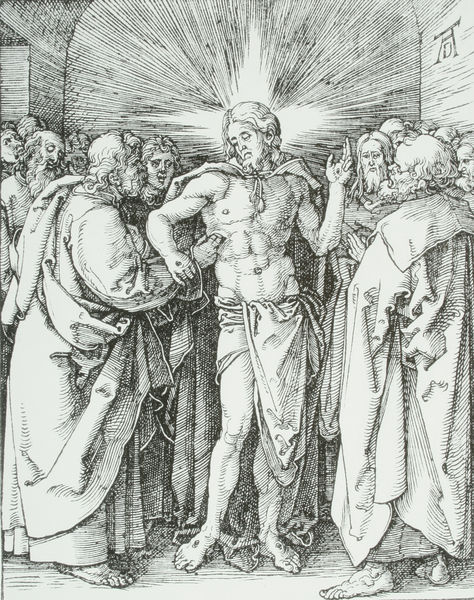
Titel: Kleine Passion - Der ungläubige Thomas
Künstler: Albrecht Dürer
Standort: viele Standorte
Institution: Seriendruck
Schlagwörter: akt, blau, dunkel, fuß, gott, gruppe, hand, kopf, mann, nackt, schatten, umhang, weiß, wunde, menschen, frisur, grau, haar, hell, kleider, köpfe, licht, mund, männer, nase, raum, schwarz, stirn, szene, zeichnung, zimmer, schal, tuch, versammlung, bart, bärte, gesichter, wand, arm, arme, augen, bibel, falten, gesicht, halten, johannes, kleidung, lang, leiche, leinen, mensch, tot, toter, tragen, vollbart, hände, innenraum, porträt, signatur, gehen, kirche, sonne, auge, gewand, haare, mantel, stoff, stoffe, tücher, gewänder, personen, blatt, person, höhle, kinn, lippen, locke, locken, schulter, schultern, traurig, beine, schürze, bein, füße, holzschnitt, wangen, papier, bogen, sonnenlicht, mauer, falte, wolle, muskeln, thomas, faltenwurf, kontrapost, ad, wange, bauchnabel, knie, oberkörper, stola, tor, wände, lendentuch, buch, religion, strahlen, druck, schwarzweiss, holzstich, radierung, stich, seite, offenbarung, strahl, tasten, menschenmenge, buchdruck, heiligenschein, leib, nimbus, christus, jesus, jesus christus, kreuzigung, wundmal, wundmale, mauern, apokalypse, religiös, menschengruppe, erscheinung, heiliger, dürer, kirchlich, erleuchtung, jünger, heilig, kupferstich, gloriole, jesu, perizonium, petrus, christentum, sohn, lenden, auferstehung, schals, wandeln, albrecht, albrecht dürer, bärtiger, erstaunen, strahlenkranz, noli me tangere, christur, verrat, paulus, illumination, auferstanden, ungläubig, aufgefahren, bartiger, begraben, borsüre, drapee, thomasmal, dürere, ungläubiger thomas